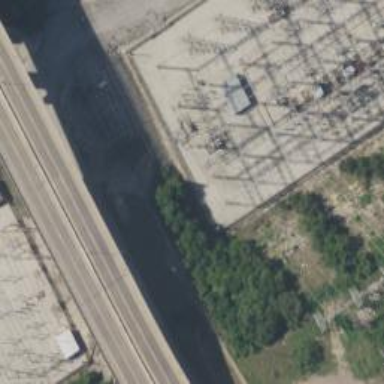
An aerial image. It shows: Switch used for power control.